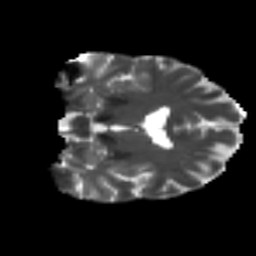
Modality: T2w
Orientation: coronal
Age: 63
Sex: female
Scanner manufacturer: ge
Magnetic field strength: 3 T
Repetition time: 7.8 s
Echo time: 0.0649 s